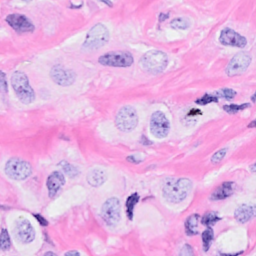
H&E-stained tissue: Breast